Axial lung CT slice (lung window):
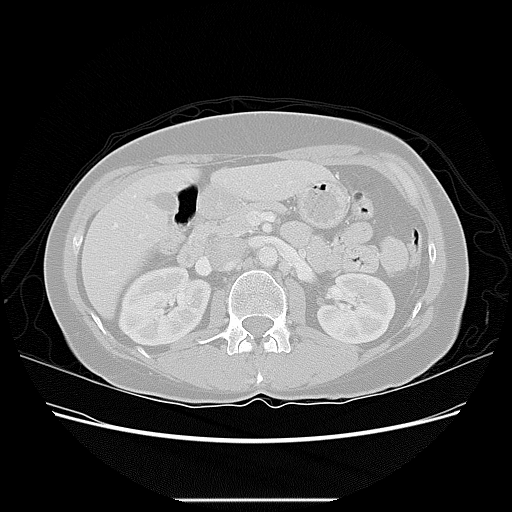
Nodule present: no